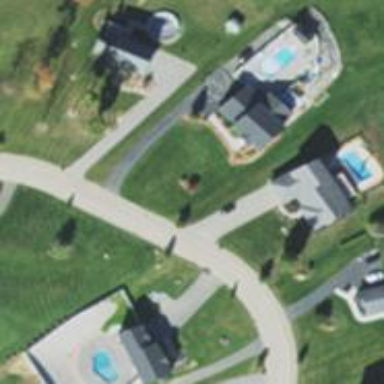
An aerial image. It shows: Residential driveway serving as service road.